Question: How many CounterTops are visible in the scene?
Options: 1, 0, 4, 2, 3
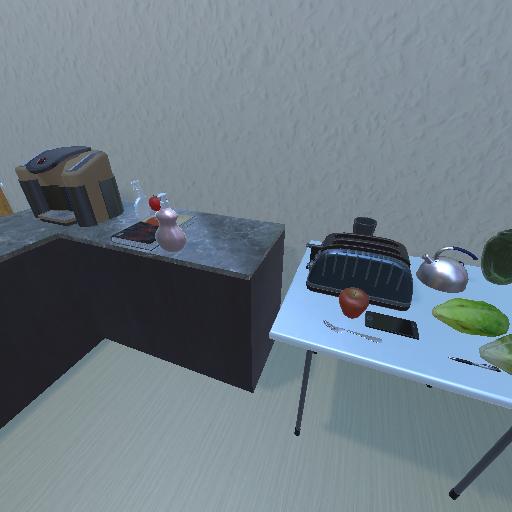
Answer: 1